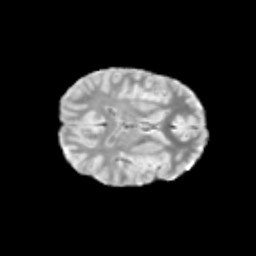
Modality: T2w
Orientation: axial
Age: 11
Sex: female
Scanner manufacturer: siemens
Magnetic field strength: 3 T
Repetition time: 3.8 s
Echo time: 0.07 s